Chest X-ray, AP view. Patient: 34 years old, sex M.
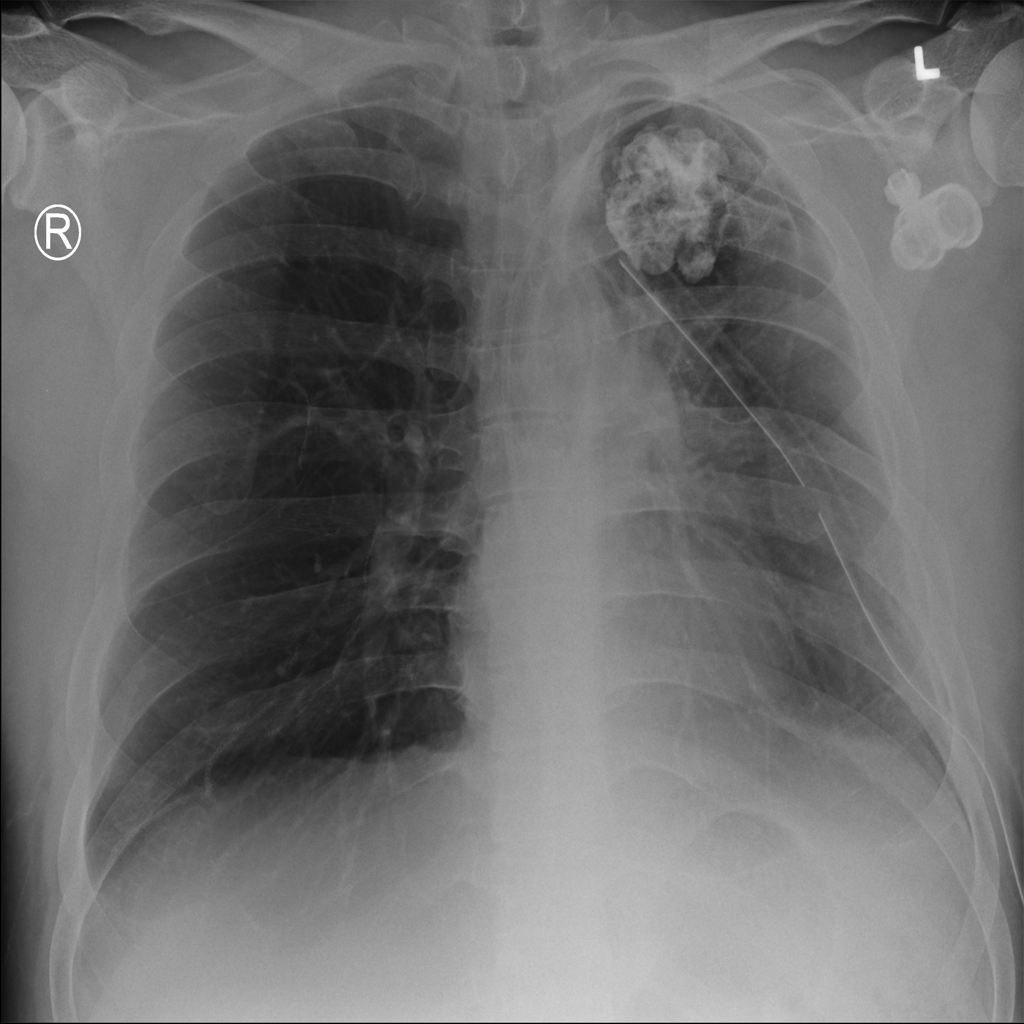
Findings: Mass, Pneumothorax